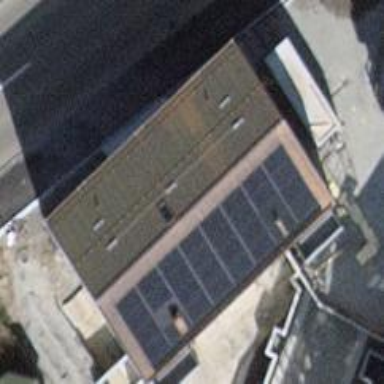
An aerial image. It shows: Small solar photovoltaic panel generator installed on roof.